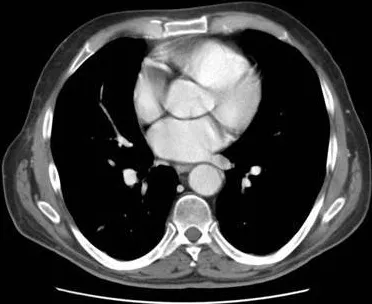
First CT scan performed in which no atrial lesion was reported.
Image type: radiology (ct)